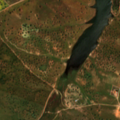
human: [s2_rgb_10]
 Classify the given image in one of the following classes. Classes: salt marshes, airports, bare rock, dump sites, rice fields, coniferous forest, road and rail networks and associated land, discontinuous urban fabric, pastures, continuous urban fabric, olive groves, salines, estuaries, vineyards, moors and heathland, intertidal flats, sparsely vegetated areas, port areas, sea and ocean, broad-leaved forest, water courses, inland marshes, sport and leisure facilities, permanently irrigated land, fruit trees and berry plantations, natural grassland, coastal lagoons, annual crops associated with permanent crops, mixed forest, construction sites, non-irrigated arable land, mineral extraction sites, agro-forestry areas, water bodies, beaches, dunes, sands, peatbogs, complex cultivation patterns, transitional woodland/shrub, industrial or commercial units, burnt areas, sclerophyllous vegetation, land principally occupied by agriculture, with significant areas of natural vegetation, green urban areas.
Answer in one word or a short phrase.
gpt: continuous urban fabric